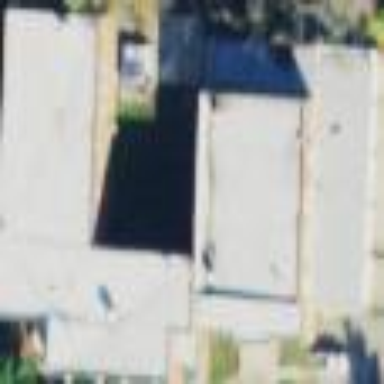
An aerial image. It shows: School building.